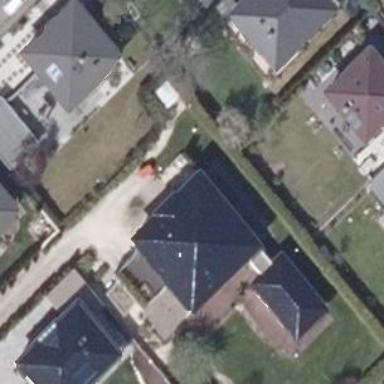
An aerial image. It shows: Simple and straightforward house.